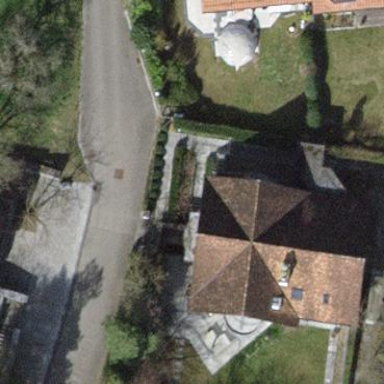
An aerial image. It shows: Detached building with gabled roof.